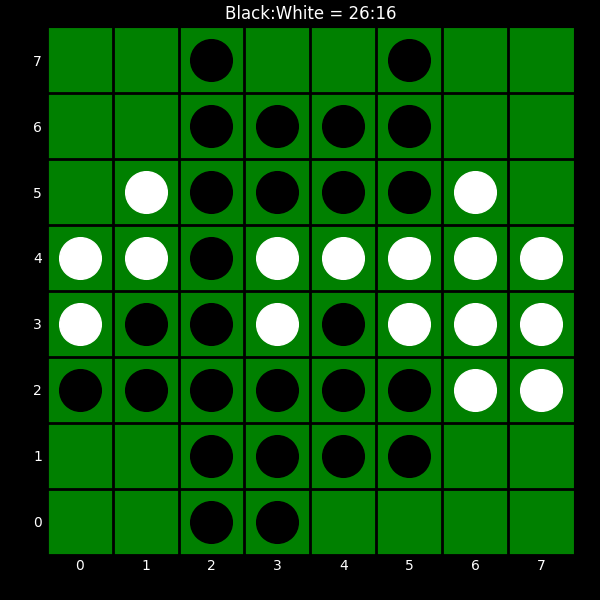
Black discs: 26
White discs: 16